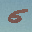
Label: 5